Question: I am having this problem in visualizing, through a card, the elements present in the db.
This is the controller:
'''
class PublicController extends Controller
{
public function homepage(){
$articles = Article::all();
//dd(compact('articles'));
return view('welcome', compact('articles'));
}
}
'''
and this is the view:
'''
@foreach {$articles as $article}
<div class="card" style="width: 18rem;">
<div class="card-body">
<h5 class="card-title">{{$article->title}}</h5>
<h6 class="card-subtitle mb-2 text-muted">Card subtitle</h6>
<p class="card-text">{{$article->description}}</p>
<a href="#" class="card-link">Card link</a>
<a href="#" class="card-link">Another link</a>
</div>
</div>
@endforeach
'''
This is the that appears to me:

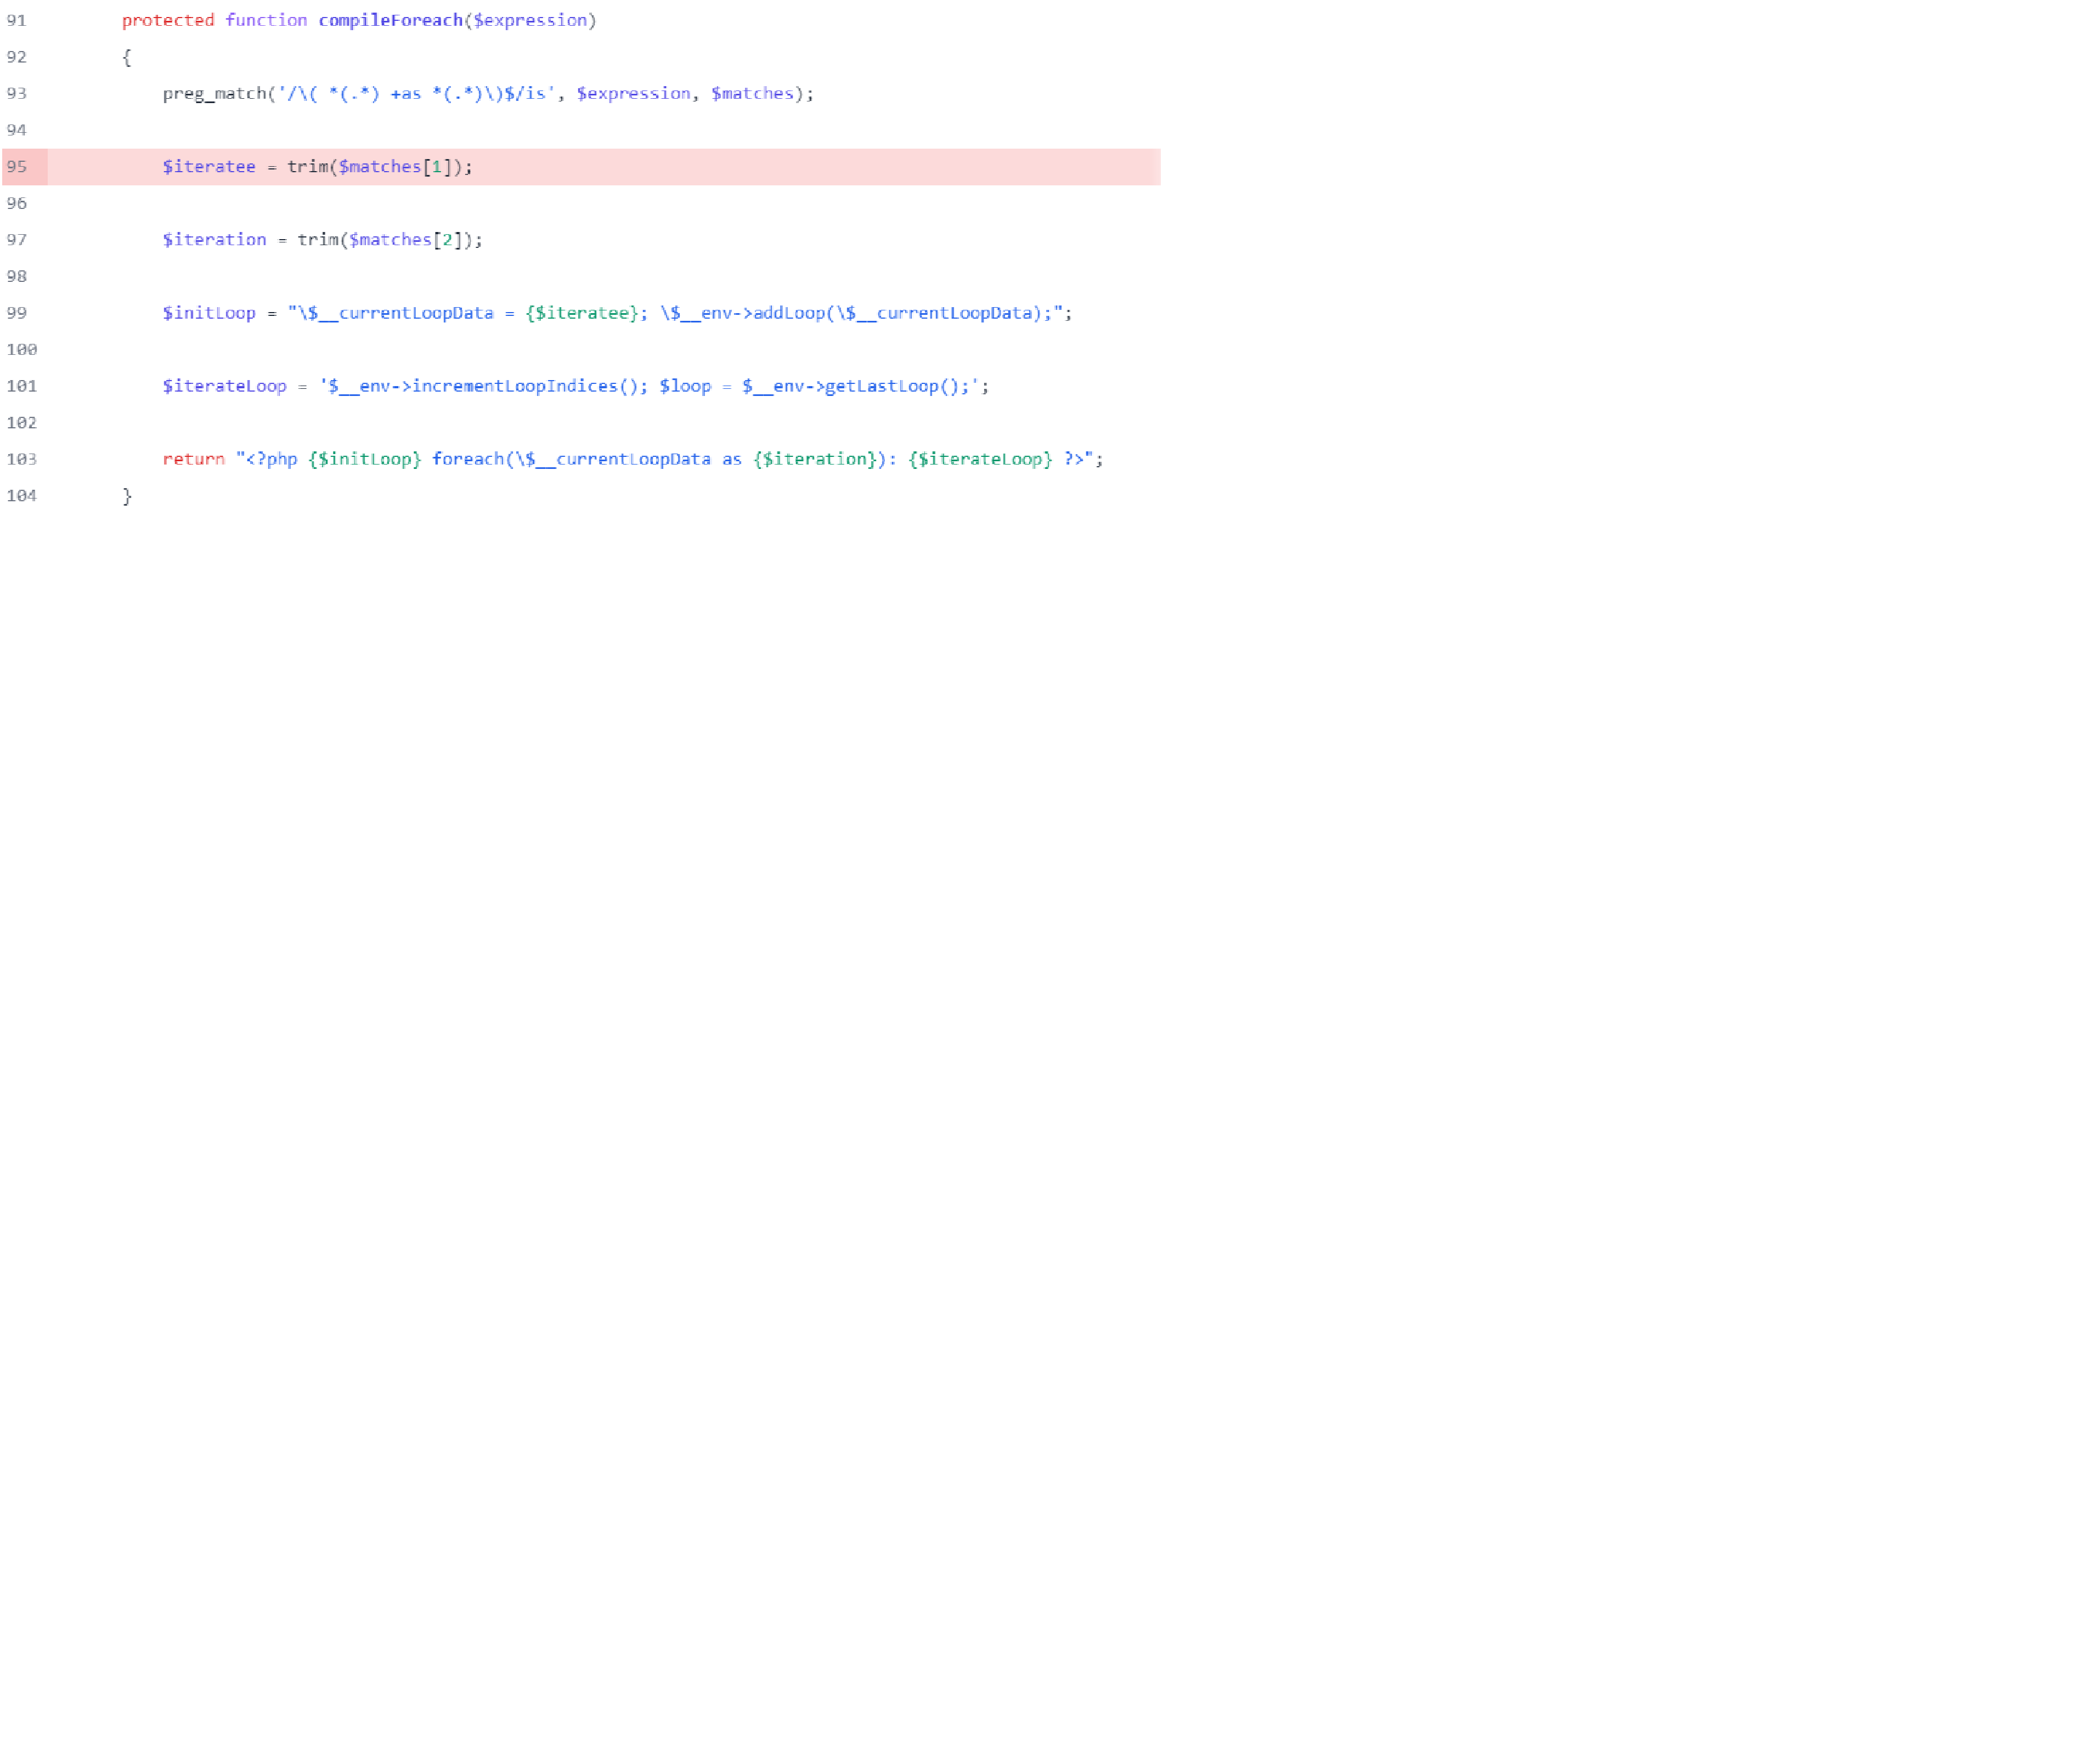
Answer: You are using the wrong type of brackets/parentheses here:
'''
@foreach {$articles as $article}
'''
It should be like this:
'''
@foreach ($articles as $article)
'''